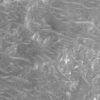
Label: not_dusty